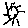
Label: sun